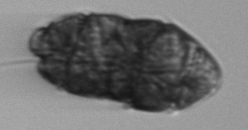
Label: Margalefidinium